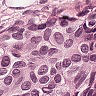
Metastatic tissue present: yes